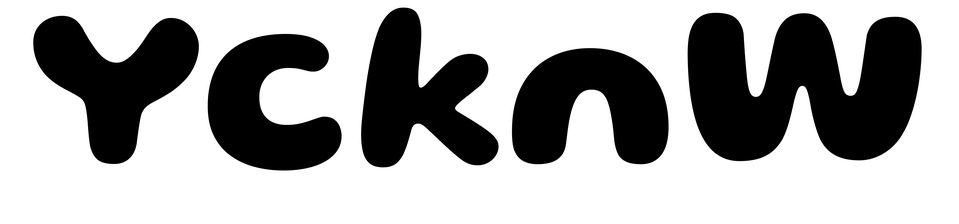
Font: Gluten_Bold